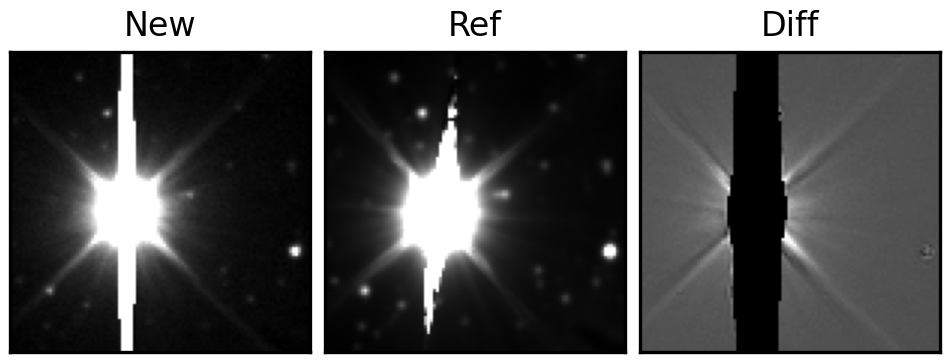
Label: bogus